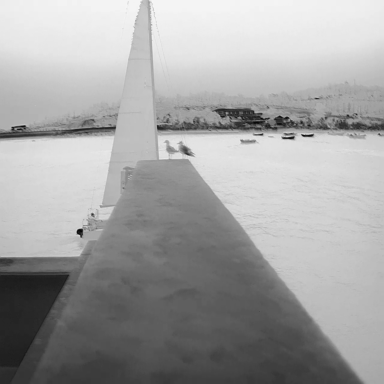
There are eight objects shown in the infrared image, including a sailboat, and seven bulk_carriers.